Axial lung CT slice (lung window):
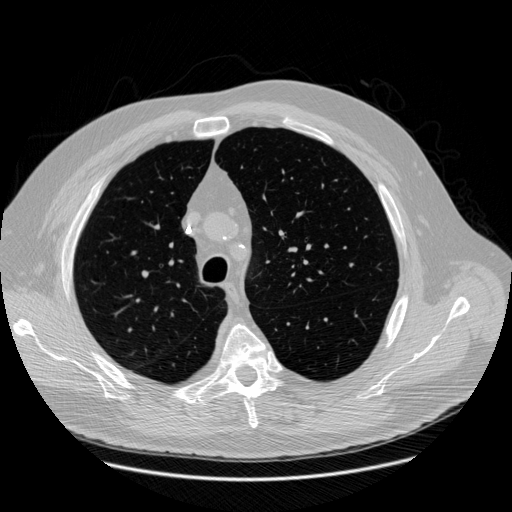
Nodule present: no